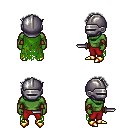
a pixel art fantasy rpg character, male body template, orc, green skin, green tattered cape, red pants, gray curly afro hairstyle, metal helm, leather bracers, gold boots, dagger, four views (front, back, left, right), 2x2 character sprite sheet, small pixel art, hard edges, no anti-aliasing